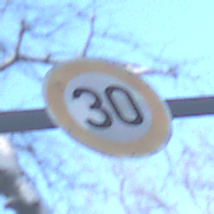
Verkehrszeichen: Geschwindigkeit30
Umgebung: Outdoor, Nature
Tageszeit: MorningAfternoon
Wetter: Clear
Licht: Natural
Jahreszeit: Winter
Kontrast: LowContrast